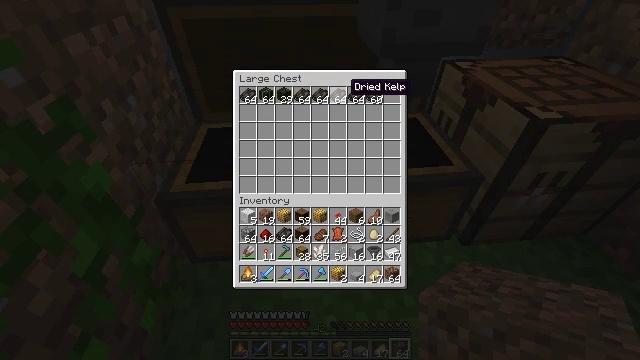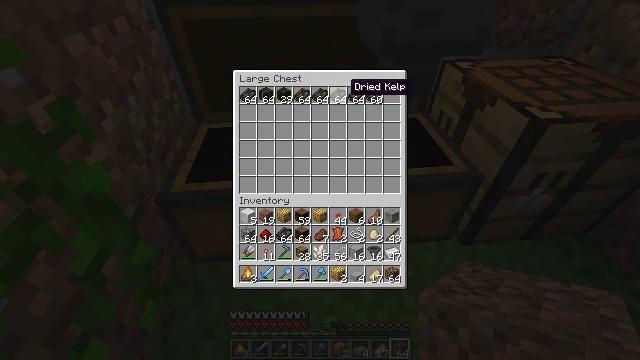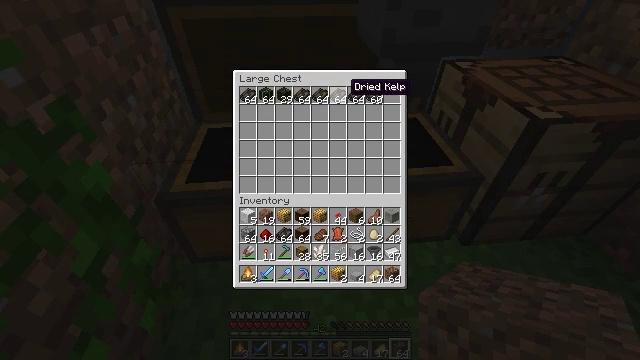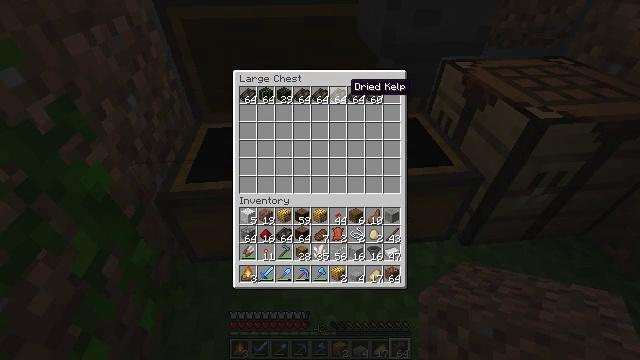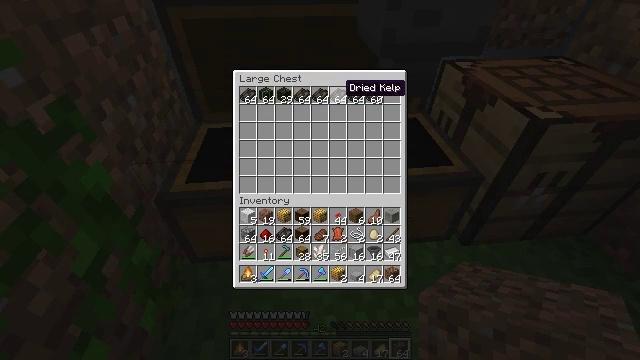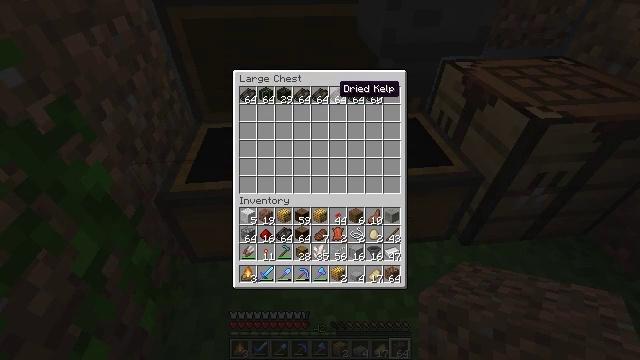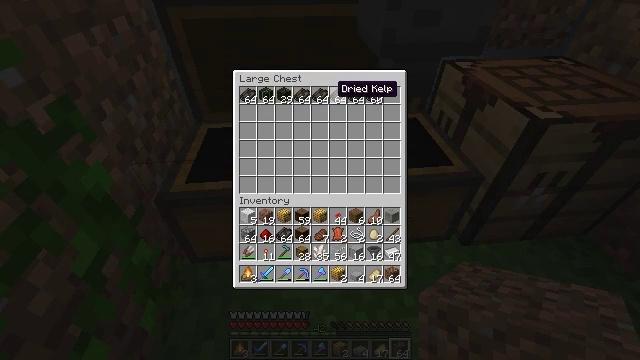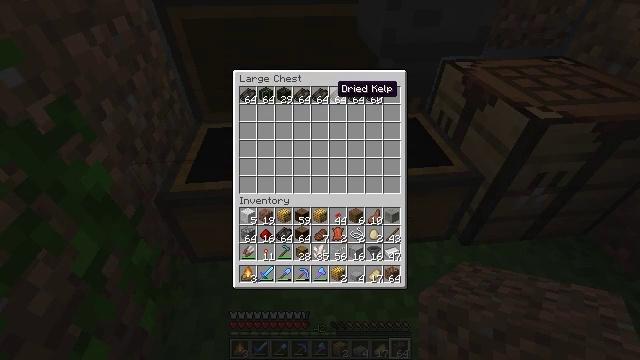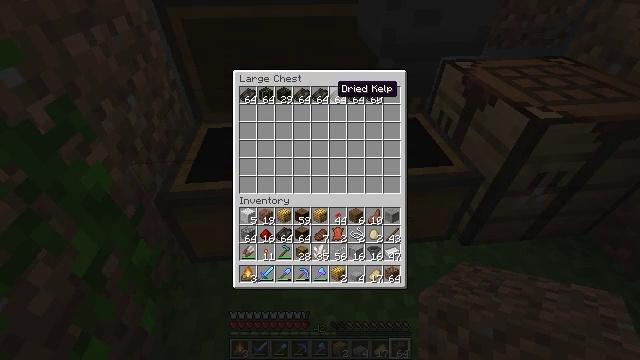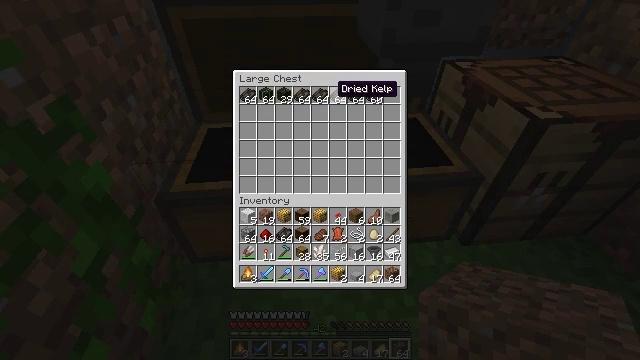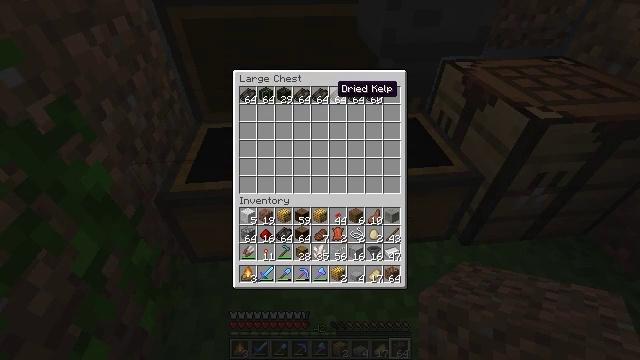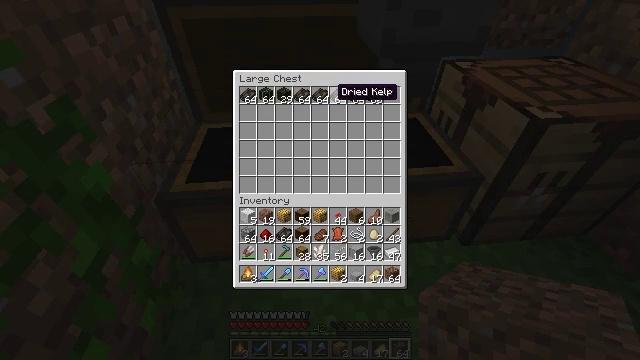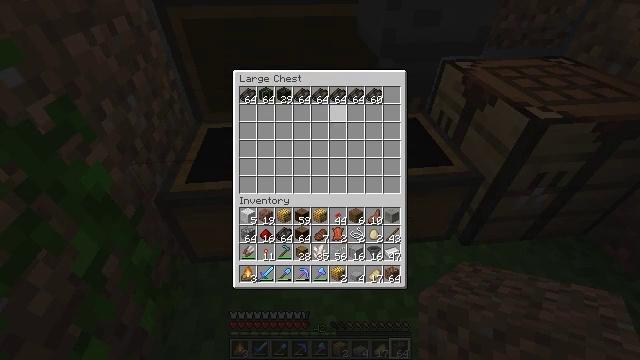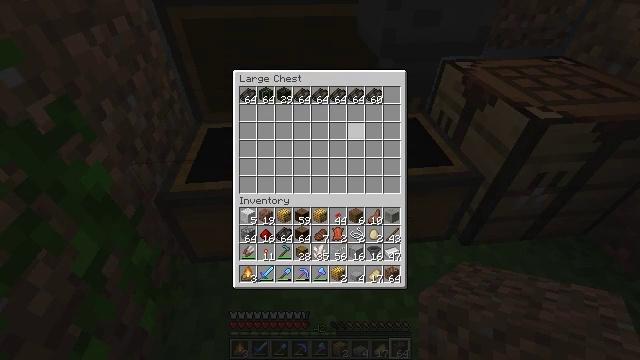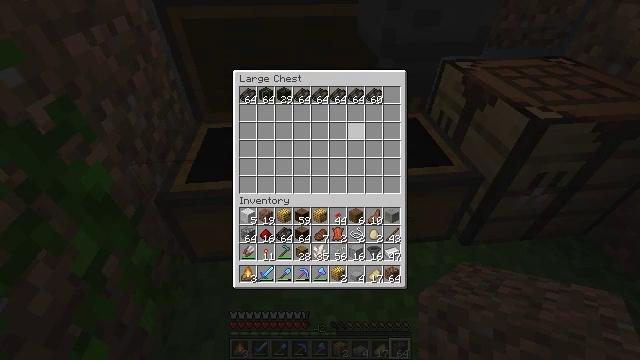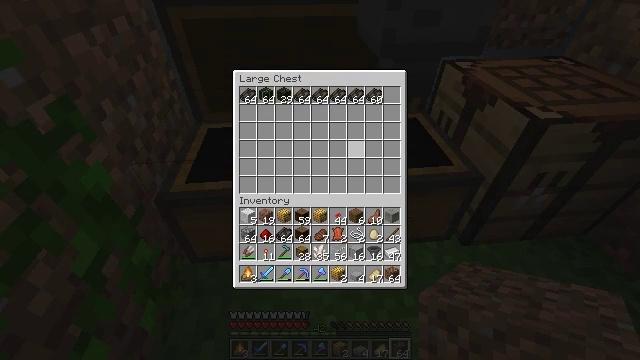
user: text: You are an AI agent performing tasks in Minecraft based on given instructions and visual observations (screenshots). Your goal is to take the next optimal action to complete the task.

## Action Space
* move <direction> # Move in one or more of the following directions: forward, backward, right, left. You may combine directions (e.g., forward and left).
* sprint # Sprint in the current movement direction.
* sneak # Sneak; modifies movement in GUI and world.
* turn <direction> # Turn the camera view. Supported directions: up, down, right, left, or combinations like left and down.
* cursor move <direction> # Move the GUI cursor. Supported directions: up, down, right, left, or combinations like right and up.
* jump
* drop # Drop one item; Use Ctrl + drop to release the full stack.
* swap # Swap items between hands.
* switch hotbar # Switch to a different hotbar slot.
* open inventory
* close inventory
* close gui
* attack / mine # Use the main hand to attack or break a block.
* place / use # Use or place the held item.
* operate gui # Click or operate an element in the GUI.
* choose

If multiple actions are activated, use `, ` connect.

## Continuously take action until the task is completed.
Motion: motion action
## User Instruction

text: Remove some dried kelp from the inventory.
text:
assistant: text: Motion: sneak
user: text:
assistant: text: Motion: sneak, operate gui
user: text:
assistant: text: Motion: sneak, operate gui
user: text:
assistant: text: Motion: sneak, operate gui
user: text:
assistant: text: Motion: sneak
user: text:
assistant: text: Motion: sneak
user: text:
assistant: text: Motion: sneak
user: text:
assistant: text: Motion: sneak
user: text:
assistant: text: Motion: sneak
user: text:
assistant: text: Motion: sneak
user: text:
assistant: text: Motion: sneak
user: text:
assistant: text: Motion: sneak, cursor move down
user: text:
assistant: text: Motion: cursor move right and down
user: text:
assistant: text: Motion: no_op
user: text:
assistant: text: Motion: no_op
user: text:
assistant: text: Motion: no_op
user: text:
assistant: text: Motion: no_op
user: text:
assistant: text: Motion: no_op
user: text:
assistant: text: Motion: no_op
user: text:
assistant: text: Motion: no_op
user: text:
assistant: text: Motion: no_op
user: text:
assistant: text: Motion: no_op
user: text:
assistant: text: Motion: no_op
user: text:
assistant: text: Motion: no_op
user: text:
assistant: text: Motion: no_op
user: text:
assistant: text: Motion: no_op
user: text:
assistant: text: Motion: no_op
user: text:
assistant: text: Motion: no_op
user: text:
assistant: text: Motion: no_op
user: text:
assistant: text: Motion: no_op